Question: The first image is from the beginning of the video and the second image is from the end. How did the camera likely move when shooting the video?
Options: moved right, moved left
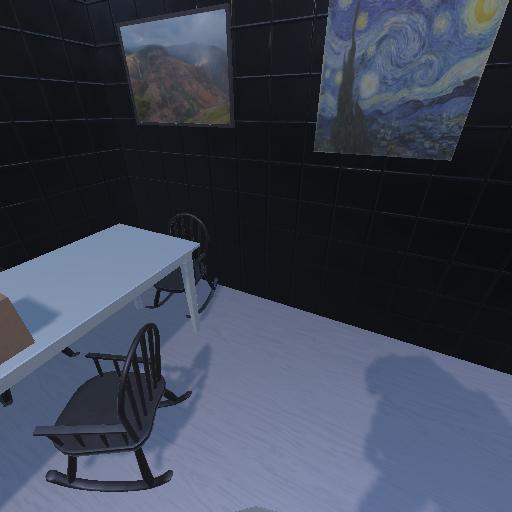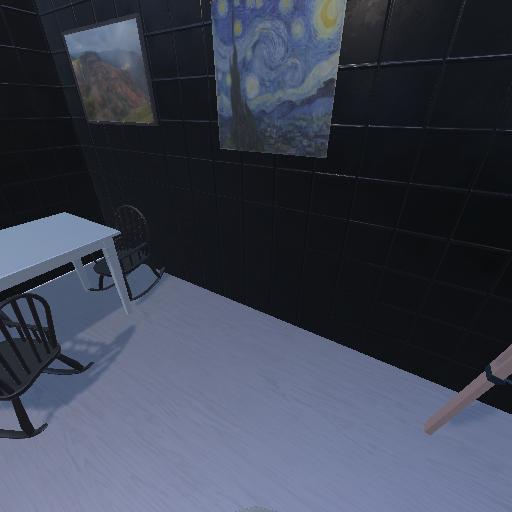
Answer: moved right